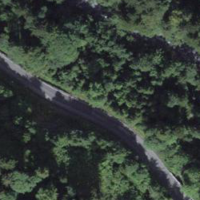
EUNIS habitat code: 43
Species observed at this site:
Aruncus dioicus